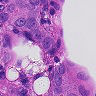
Metastatic tissue present: yes